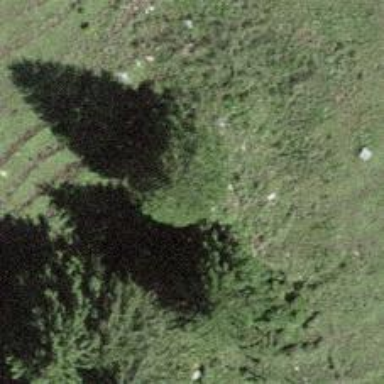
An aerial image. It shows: Beautiful tree in nature.